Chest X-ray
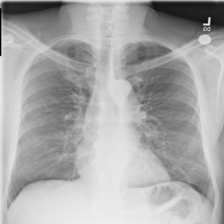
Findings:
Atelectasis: negative
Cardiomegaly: negative
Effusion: negative
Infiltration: negative
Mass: negative
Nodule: negative
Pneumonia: negative
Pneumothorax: negative
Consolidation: negative
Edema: negative
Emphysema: negative
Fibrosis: negative
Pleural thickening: negative
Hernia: negative